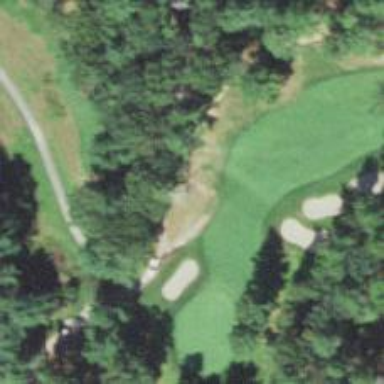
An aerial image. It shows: Path designated for golf carts.